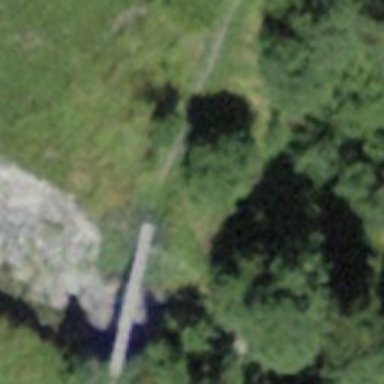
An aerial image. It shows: Path on bridge.